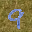
Label: 9